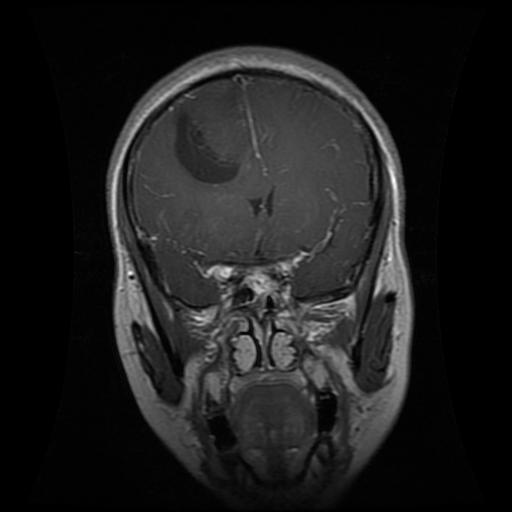
Label: glioma